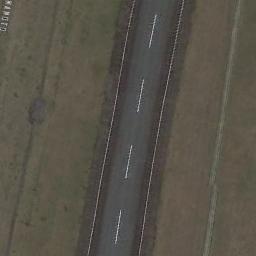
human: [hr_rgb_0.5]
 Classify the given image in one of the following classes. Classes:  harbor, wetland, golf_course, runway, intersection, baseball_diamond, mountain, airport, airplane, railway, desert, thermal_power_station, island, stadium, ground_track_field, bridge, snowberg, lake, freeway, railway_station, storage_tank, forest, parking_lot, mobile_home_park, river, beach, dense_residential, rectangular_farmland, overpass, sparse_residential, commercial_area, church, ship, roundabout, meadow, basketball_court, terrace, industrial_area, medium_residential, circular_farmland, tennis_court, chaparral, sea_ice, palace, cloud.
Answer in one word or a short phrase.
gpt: runway